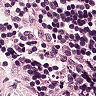
Metastatic tissue present: no